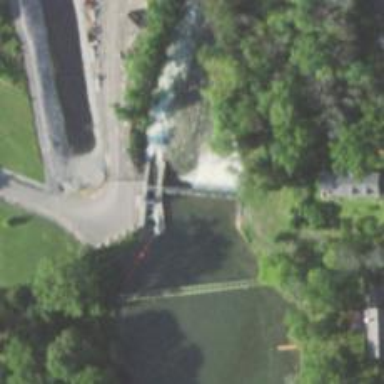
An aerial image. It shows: Dam across waterway.